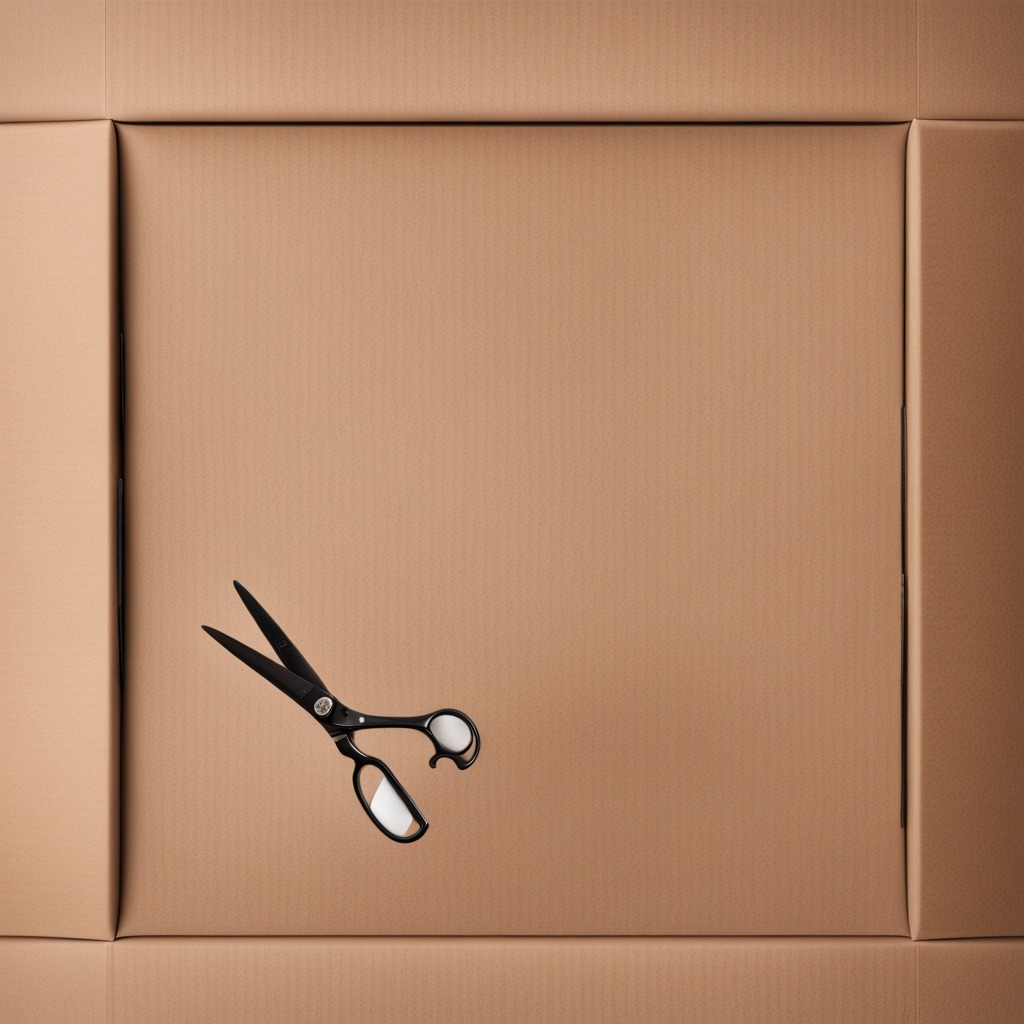
A scissor lies on a cardboard box surface in an outdoor workshop during daytime bright natural light soft shadows slightly creased but